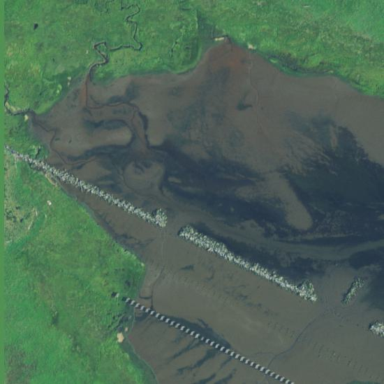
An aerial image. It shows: Breakwater structure.